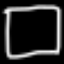
Label: square